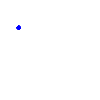
Particle: kaon